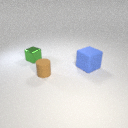
large blue rubber cube behind small brown rubber cylinder